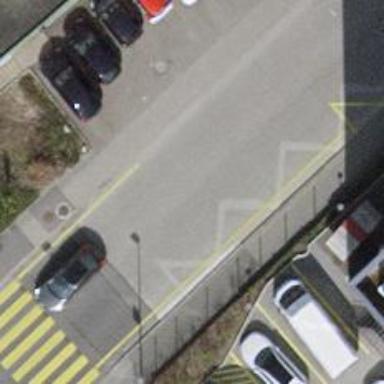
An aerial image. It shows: Public transport stop position.